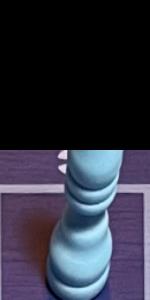
Label: Bishop_White